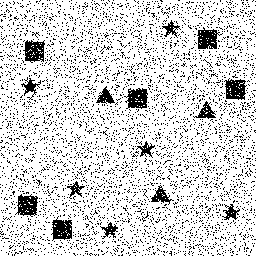
Squares: 6
Triangles: 3
Stars: 6
Total shapes: 15